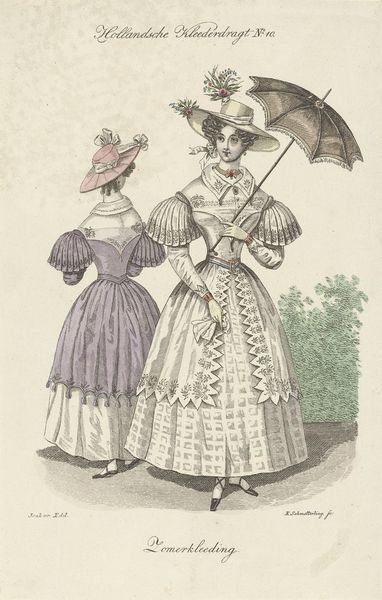
Titel: Twee jonge vrouwen in zomerkleren
Künstler: Elisabeth Barbara Schmetterling
Standort: Amsterdam
Institution: Rijksmuseum
Schlagwörter: schatten, frauen, damen, hut, hüte, kleid, kleider, zeichnung, schirm, sonnenschirm, mode, barock, pflanze, schrift, spaziergang, kohle, flanieren, taschentuch, holländisch, 18. jahrhundert, hfhfh, tztzetz, sfgfghhfh, bon genre, holländische kleidertracht